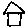
Label: house